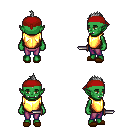
a pixel art fantasy rpg character, female body template, orc, green skin, gold chest armor, magenta pants, gray mohawk hairstyle, red bandana, brown slippers, dagger, four views (front, back, left, right), 2x2 character sprite sheet, small pixel art, hard edges, no anti-aliasing